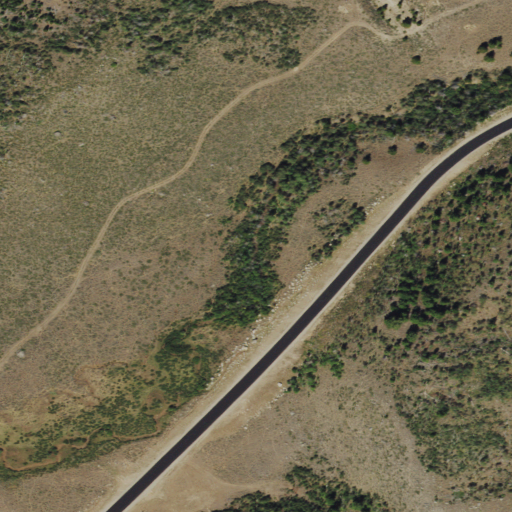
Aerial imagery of plain(s) in Wyoming named Kelly Park containing shrub, evergreen forest, and deciduous forest